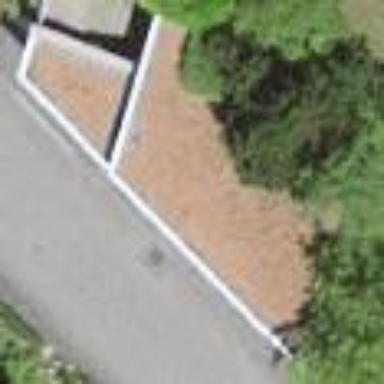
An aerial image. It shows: Garage building.